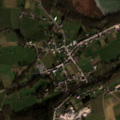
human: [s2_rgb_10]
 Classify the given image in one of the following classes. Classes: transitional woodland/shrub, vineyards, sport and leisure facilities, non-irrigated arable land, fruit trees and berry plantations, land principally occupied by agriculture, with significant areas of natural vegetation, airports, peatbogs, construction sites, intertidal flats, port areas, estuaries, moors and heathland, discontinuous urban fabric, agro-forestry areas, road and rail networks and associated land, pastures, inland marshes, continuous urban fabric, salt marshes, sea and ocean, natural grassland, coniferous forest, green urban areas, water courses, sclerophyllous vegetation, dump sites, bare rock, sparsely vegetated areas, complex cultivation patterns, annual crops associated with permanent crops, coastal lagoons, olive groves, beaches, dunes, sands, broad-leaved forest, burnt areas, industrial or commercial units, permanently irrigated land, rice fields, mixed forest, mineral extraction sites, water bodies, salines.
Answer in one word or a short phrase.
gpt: discontinuous urban fabric, pastures, complex cultivation patterns, broad-leaved forest, inland marshes, water bodies